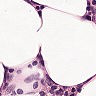
Metastatic tissue present: no